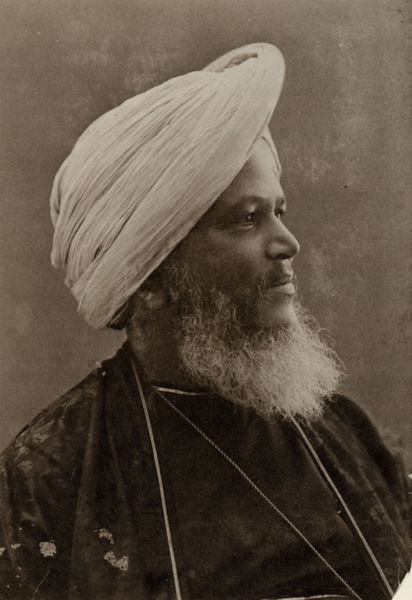
Titel: Selbstporträt
Künstler: Raja Lala Deen Dayal
Schlagwörter: mann, schatten, umhang, weiß, sitzen, braun, grau, hintergrund, kleid, licht, mund, nase, ohr, profil, schwarz, blick, tuch, muster, alt, bart, jacke, wand, augen, falten, gesicht, kleidung, kragen, sehen, silber, vollbart, bildnis, hals, portrait, porträt, schauen, auge, gewand, mantel, stoff, saum, augenbrauen, lippe, lippen, ohren, schulter, seide, kopfbedeckung, lächeln, kette, vergilbt, ausdruck, sepia, brauen, robe, faltenwurf, kinnbart, oberkörper, halskette, foto, fotografie, photographie, orient, asien, schwarz weiss, ketten, scheich, buschig, photo, flecken, halbportrait, halbprofil, lichtquelle, fotographie, indien, turban, guru, arabien, islam, persien, aufnahme, ohre, araber, osten, sultan, wickeln, kaftan, orientale, nordafrika, asiate, inder, wesir, mohammedaner, achwarz, erwachsener, soff, maharaja, pakistani, sikh, idien, seidenmantel, sik, foto schwarz, indr